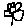
Label: flower